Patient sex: M
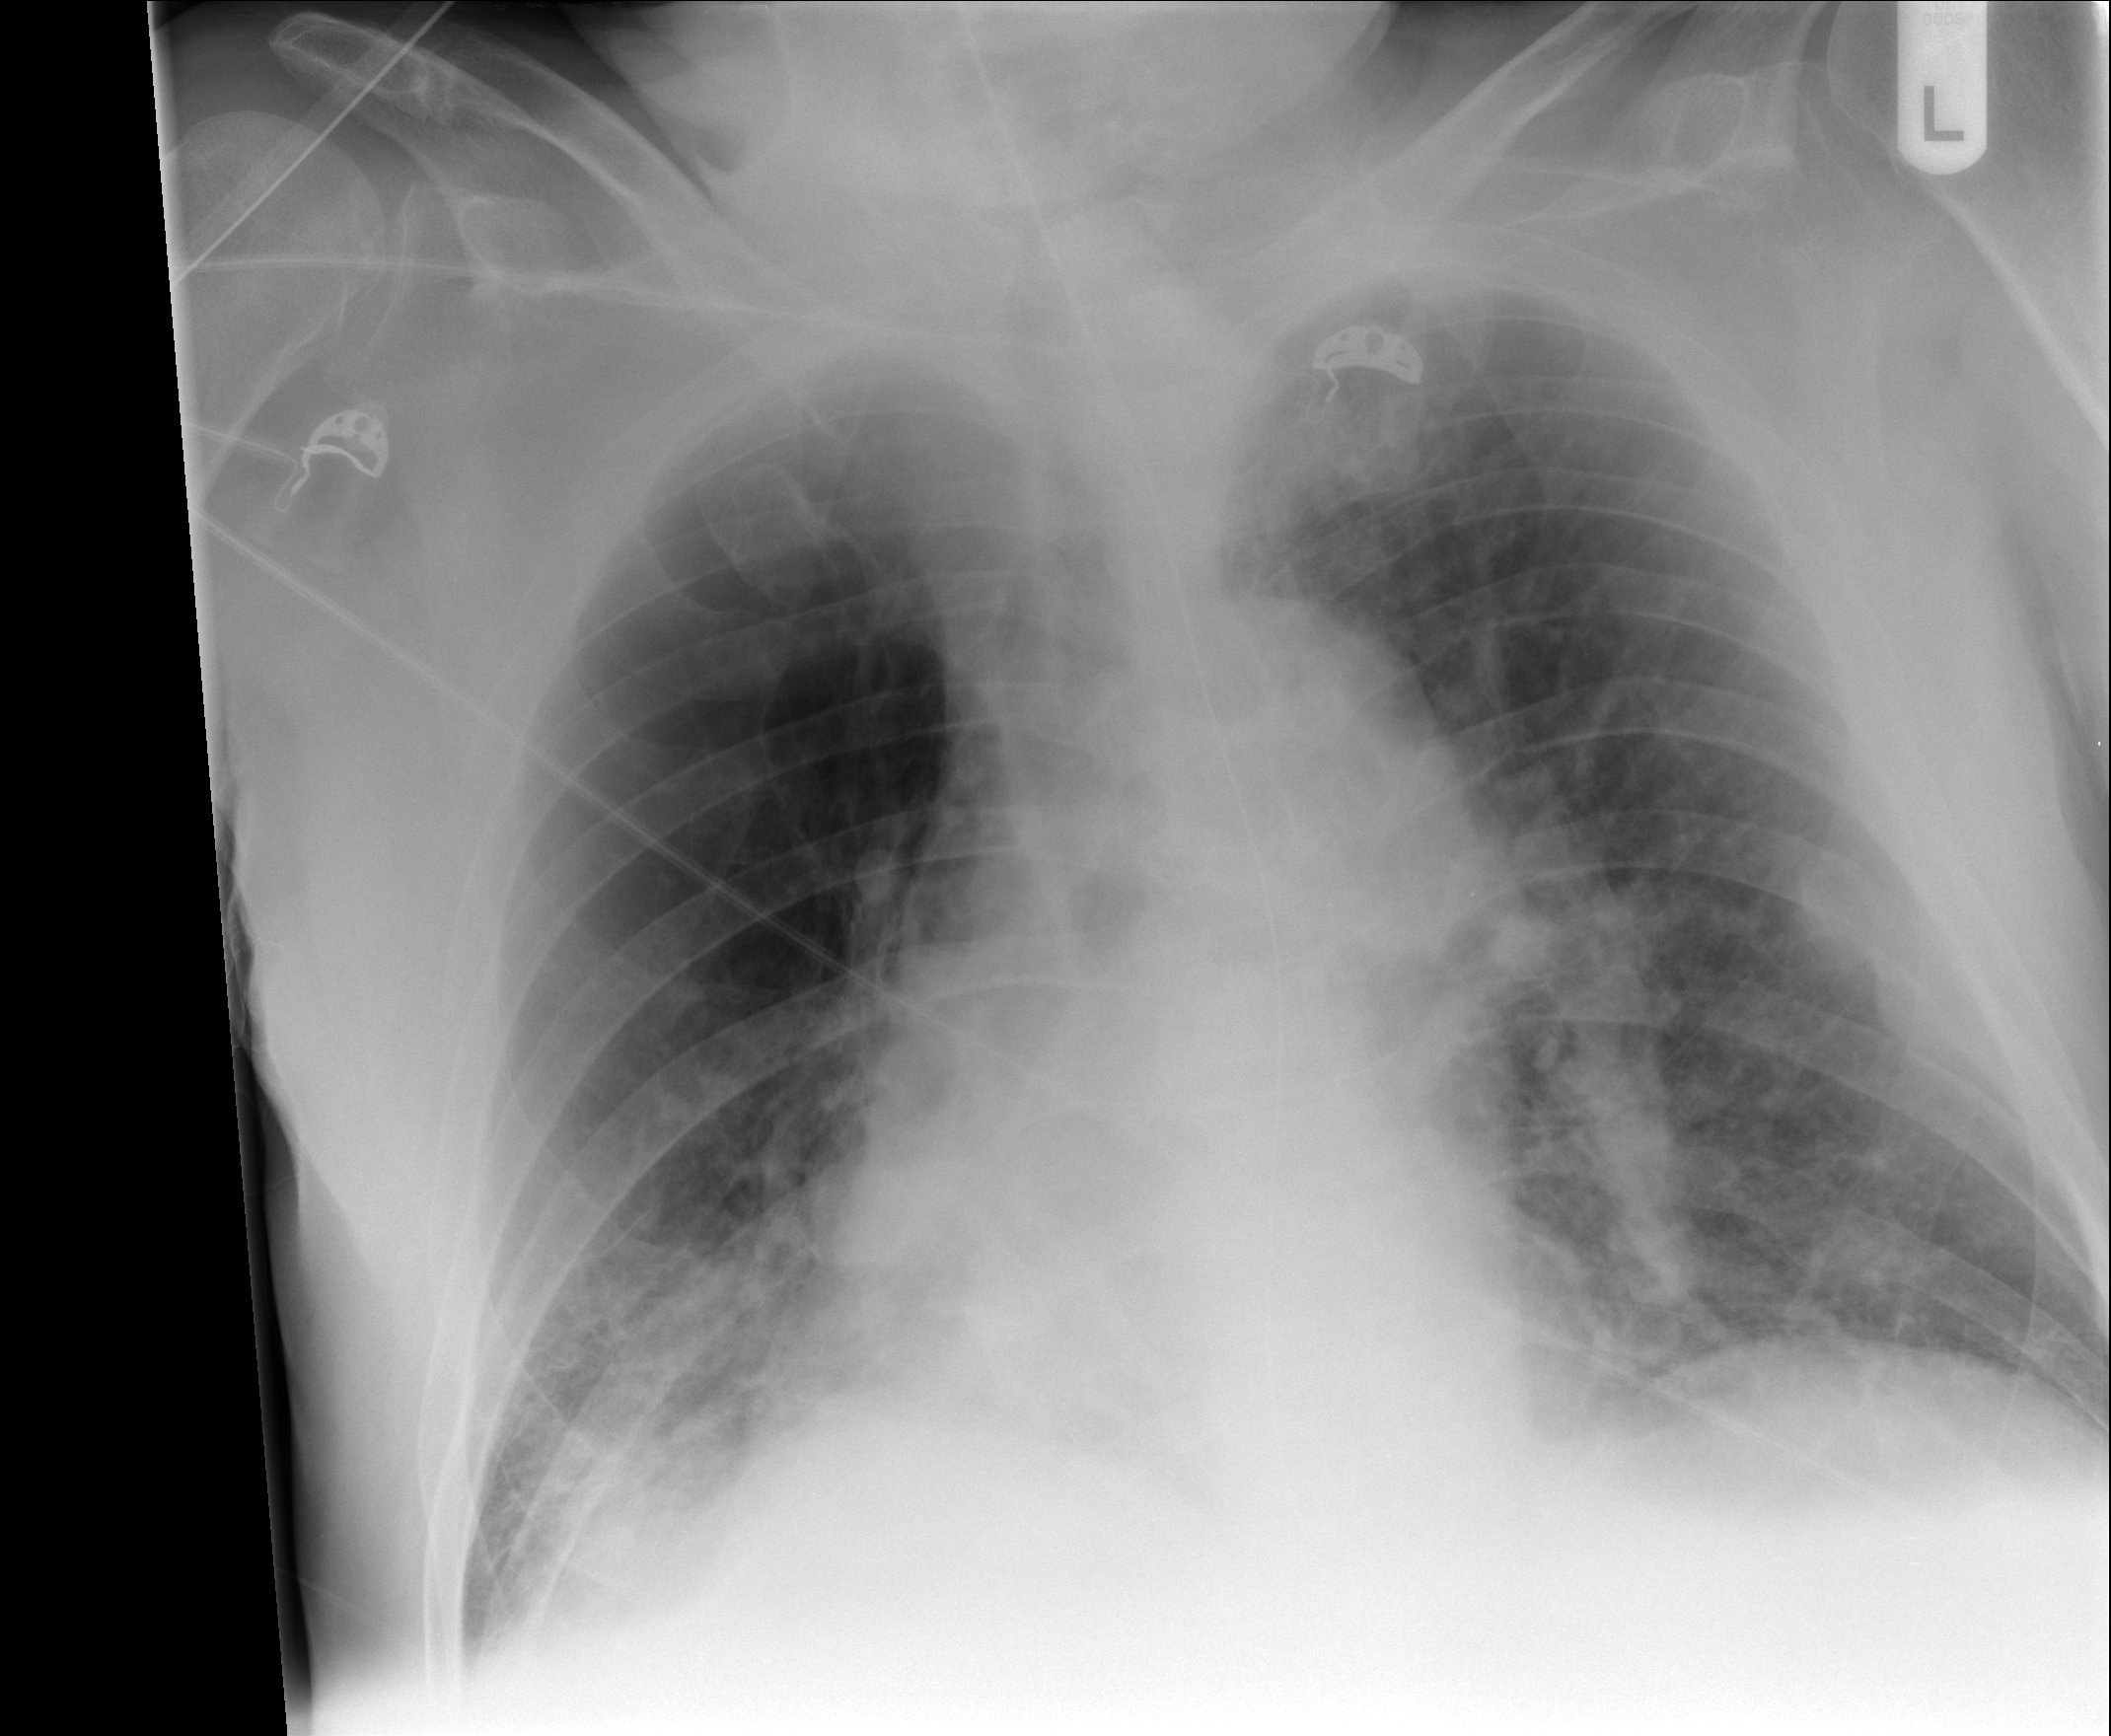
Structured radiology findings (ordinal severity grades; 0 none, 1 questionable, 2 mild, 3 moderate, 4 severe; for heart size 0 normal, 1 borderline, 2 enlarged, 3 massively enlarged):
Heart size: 1
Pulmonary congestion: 0
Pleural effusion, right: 0
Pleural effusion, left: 0
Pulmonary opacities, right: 2
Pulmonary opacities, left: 2
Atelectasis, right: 1
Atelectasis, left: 2